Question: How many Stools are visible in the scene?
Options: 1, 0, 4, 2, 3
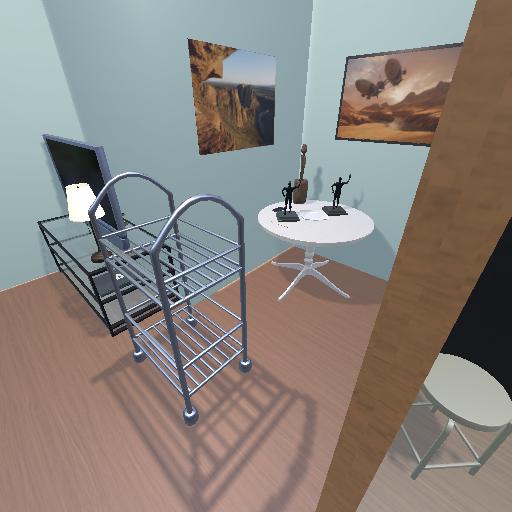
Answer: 1